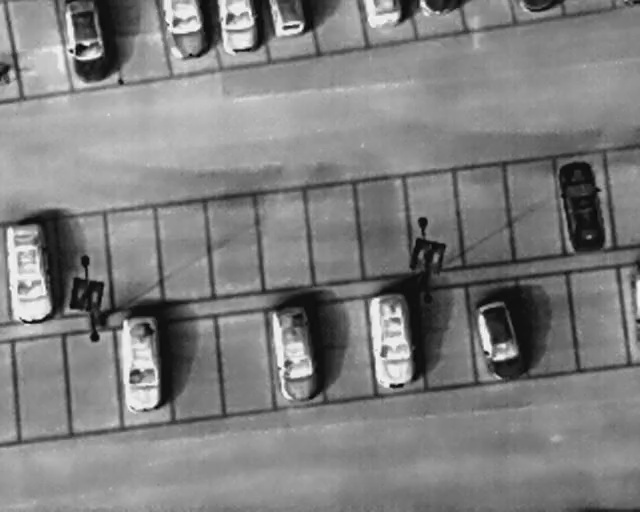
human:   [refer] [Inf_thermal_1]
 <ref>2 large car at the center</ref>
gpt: <box>[[38, 64, 53, 73, 174], [53, 62, 68, 70, 174]]</box>

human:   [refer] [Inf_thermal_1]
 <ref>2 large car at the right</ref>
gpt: <box>[[71, 62, 84, 70, 166], [83, 37, 98, 44, 170]]</box>

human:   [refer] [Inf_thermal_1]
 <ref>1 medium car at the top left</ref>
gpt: <box>[[24, 1, 33, 10, 2]]</box>

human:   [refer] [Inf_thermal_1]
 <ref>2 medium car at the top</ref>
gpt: <box>[[32, 1, 41, 9, 2], [41, 0, 47, 6, 2]]</box>